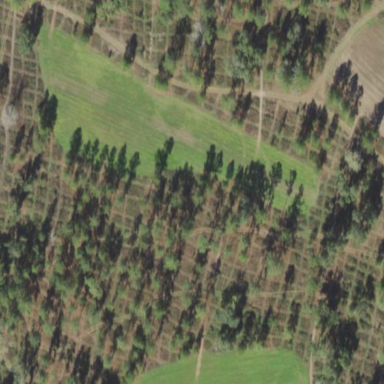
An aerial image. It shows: Orchard.